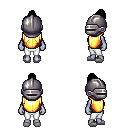
a pixel art fantasy rpg character, female body template, dark elf, purple skin, gold chest armor, white pants, black short topknot hairstyle, metal helm, white slippers, four views (front, back, left, right), 2x2 character sprite sheet, small pixel art, hard edges, no anti-aliasing